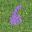
Label: 6